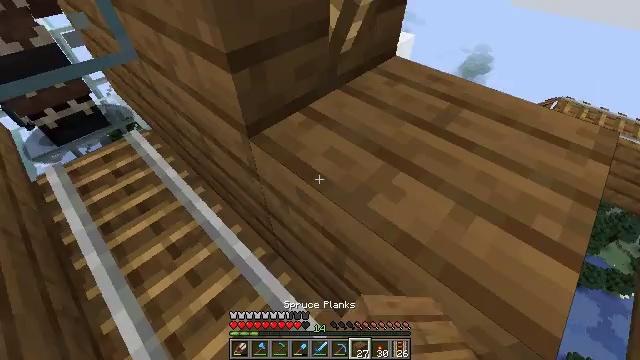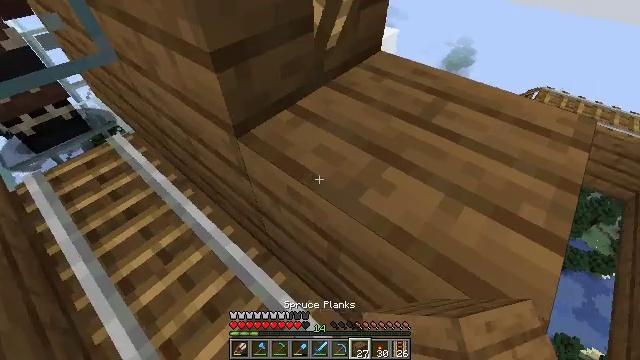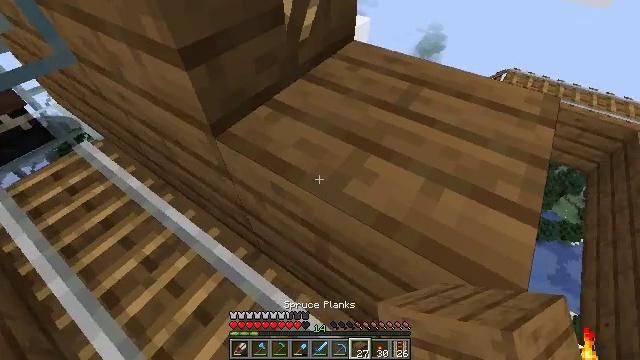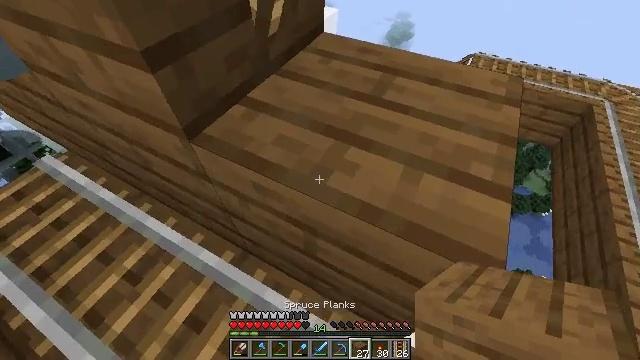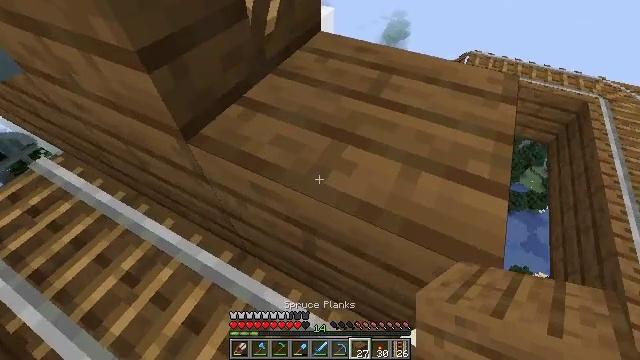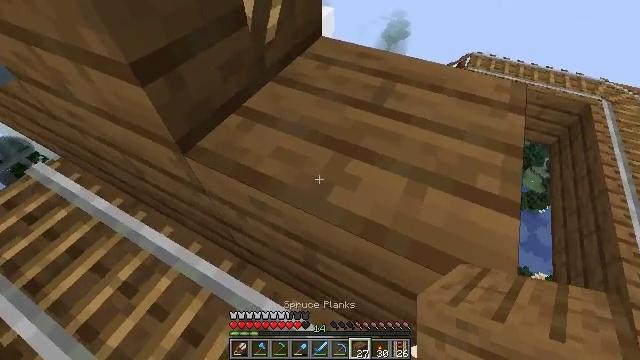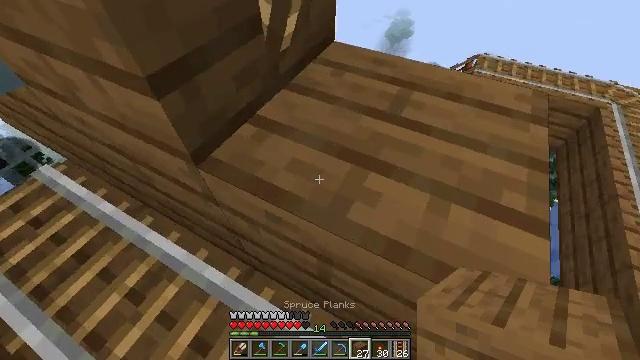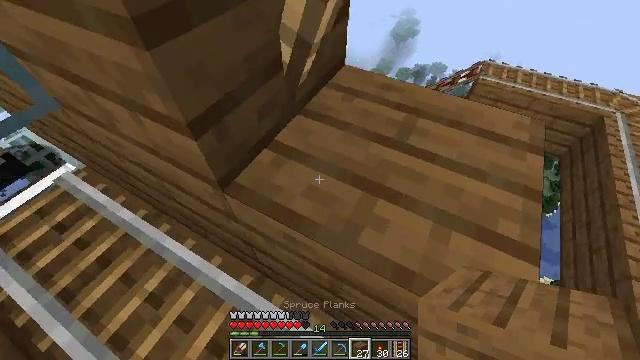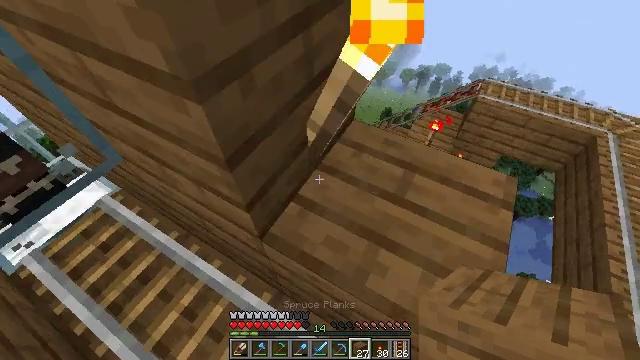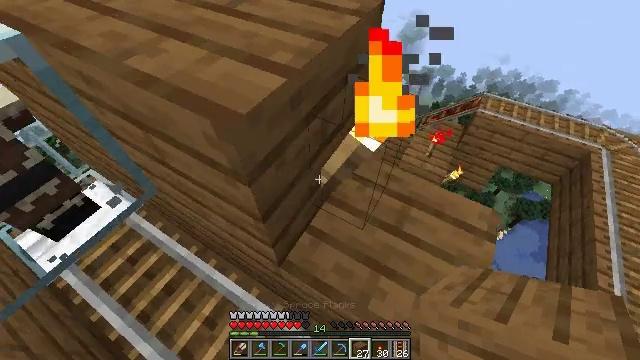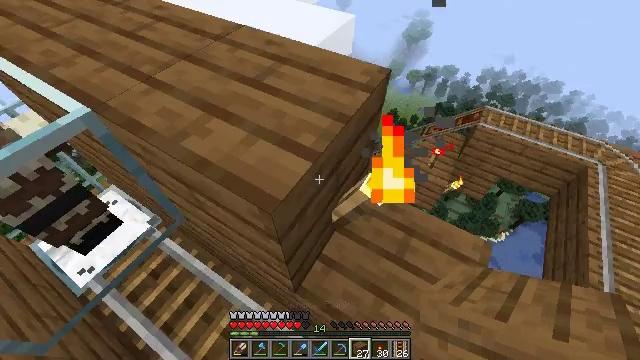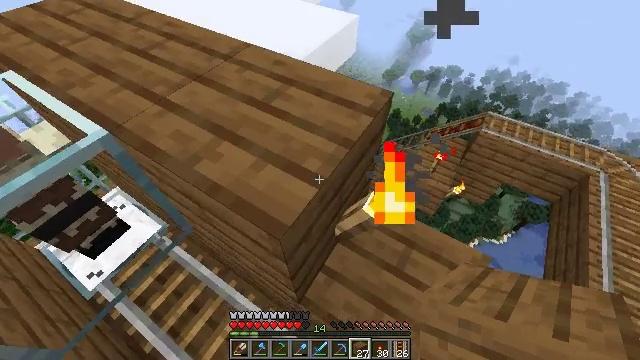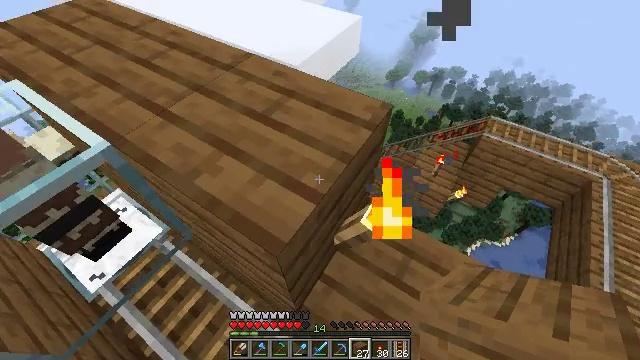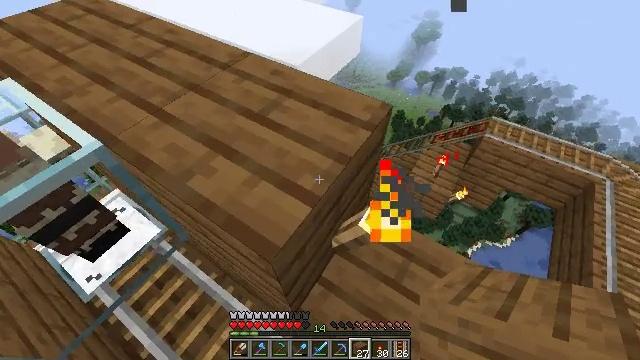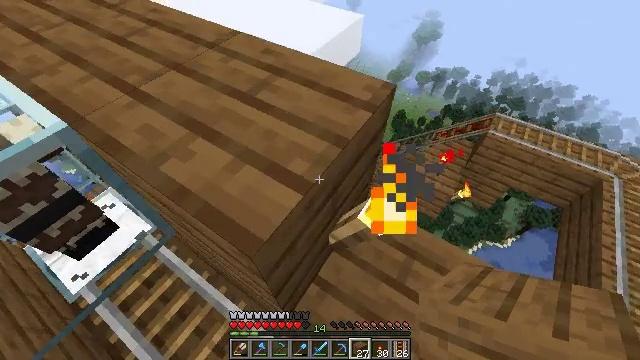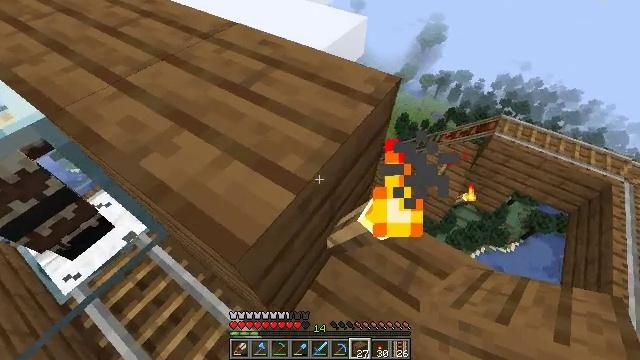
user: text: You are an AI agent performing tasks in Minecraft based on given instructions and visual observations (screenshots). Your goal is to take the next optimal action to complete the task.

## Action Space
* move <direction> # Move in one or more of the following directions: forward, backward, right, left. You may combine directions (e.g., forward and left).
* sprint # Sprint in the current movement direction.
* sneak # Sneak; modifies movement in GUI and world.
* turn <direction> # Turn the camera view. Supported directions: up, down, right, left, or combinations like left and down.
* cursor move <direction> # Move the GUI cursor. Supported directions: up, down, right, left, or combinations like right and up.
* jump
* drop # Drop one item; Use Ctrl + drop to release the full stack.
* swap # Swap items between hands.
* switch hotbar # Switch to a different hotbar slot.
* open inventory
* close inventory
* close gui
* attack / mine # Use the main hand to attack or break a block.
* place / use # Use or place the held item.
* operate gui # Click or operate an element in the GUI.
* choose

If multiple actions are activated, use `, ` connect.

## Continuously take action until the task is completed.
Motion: motion action
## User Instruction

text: Mine the glass to clear the view.
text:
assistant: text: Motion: turn right
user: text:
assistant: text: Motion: turn right and down
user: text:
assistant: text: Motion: turn right and down
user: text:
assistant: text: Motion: no_op
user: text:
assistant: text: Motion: move forward
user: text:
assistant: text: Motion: move forward
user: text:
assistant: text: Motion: move forward, turn left, jump
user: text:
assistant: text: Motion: move forward, jump
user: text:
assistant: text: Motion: move forward, jump
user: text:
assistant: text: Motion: move forward, jump
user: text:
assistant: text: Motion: move forward
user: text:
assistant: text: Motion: no_op
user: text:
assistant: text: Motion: no_op
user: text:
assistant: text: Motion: no_op
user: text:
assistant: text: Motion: no_op
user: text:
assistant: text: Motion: turn left
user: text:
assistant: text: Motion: turn left
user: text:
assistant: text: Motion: move forward, turn left and up
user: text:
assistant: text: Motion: move forward, turn left and up, jump
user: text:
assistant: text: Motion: move forward, turn left and up, jump
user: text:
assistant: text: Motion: move forward, turn left, jump
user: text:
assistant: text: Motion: move forward, turn left, jump
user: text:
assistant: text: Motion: move forward
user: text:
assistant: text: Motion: move forward
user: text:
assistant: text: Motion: no_op
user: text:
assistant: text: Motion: no_op
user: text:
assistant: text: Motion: no_op
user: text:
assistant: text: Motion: move forward
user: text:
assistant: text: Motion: move forward
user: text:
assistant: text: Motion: move forward, turn left and down